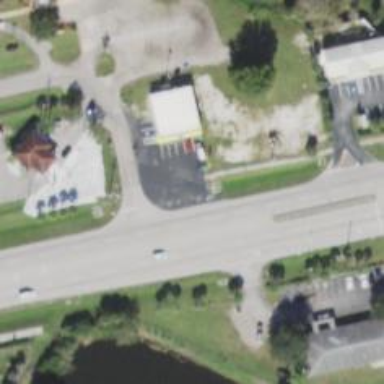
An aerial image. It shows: Asphalt trunk road with sidewalk on the left.